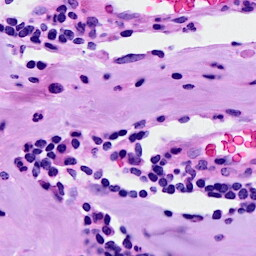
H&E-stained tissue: Breast